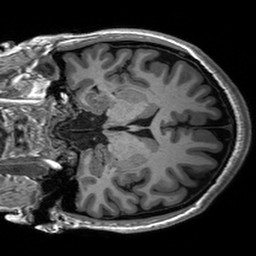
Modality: T1w
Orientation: coronal
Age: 22
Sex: female
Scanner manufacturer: siemens
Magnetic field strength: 3 T
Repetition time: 2.53 s
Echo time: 0.00227 s